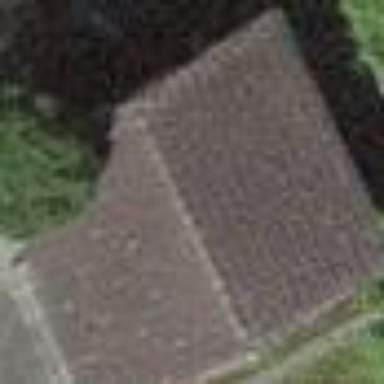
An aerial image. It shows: Garage.